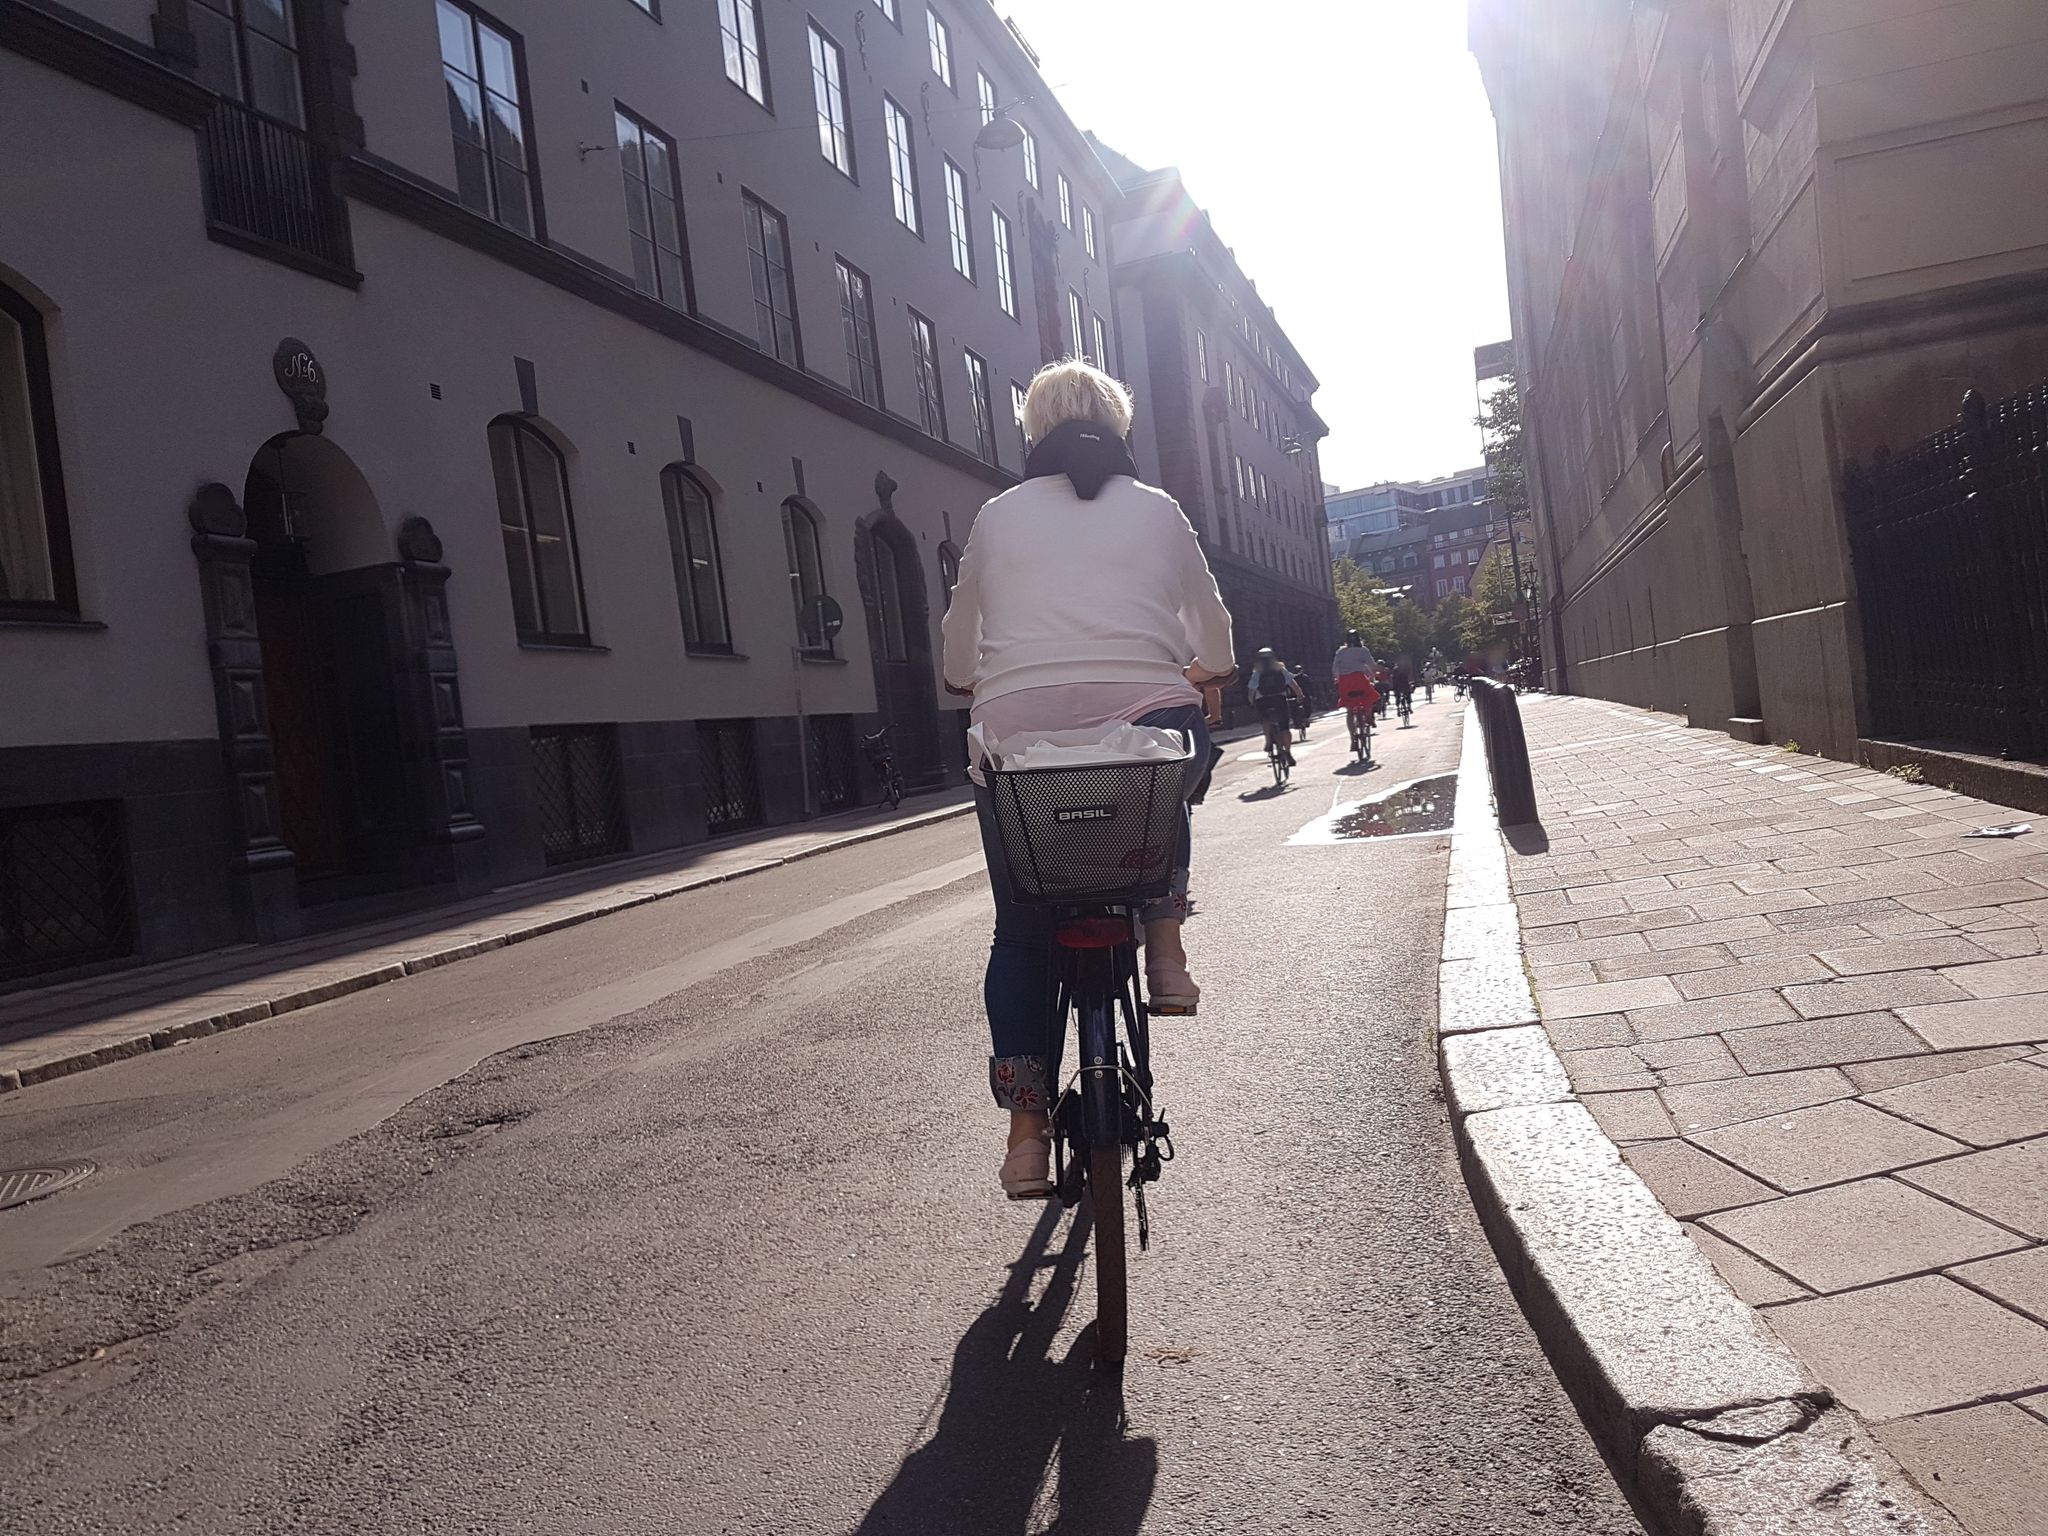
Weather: clear
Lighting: day
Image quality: good
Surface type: walking surface
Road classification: pedestrian, residential
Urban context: urban centre
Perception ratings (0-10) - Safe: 3.82, Lively: 7.89, Beautiful: 4.8, Boring: 6.01, Depressing: 1.61, Wealthy: 4.69